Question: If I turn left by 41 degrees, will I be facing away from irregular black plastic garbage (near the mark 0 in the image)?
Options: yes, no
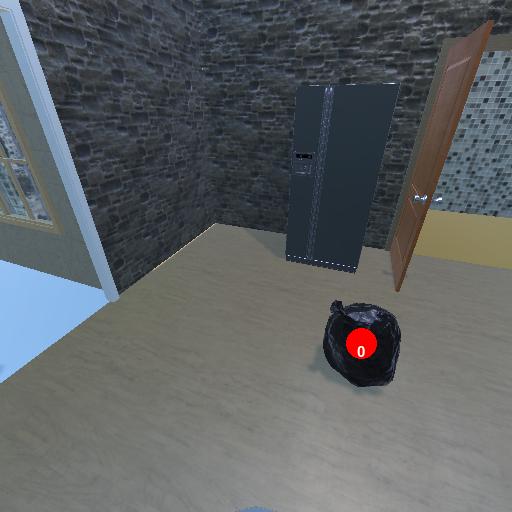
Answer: yes